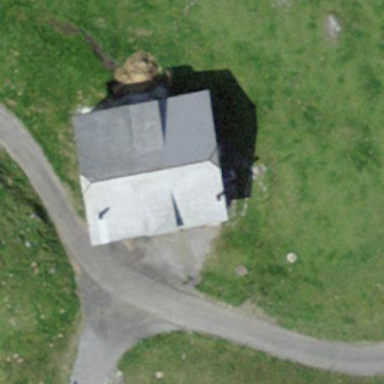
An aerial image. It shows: Farm building.